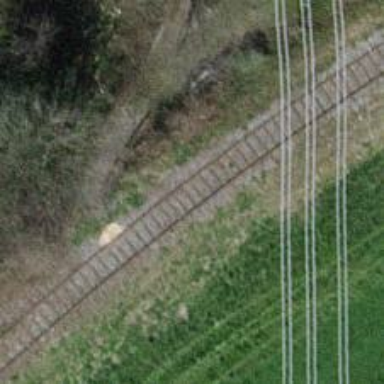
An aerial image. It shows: Disused railway spur with one track.